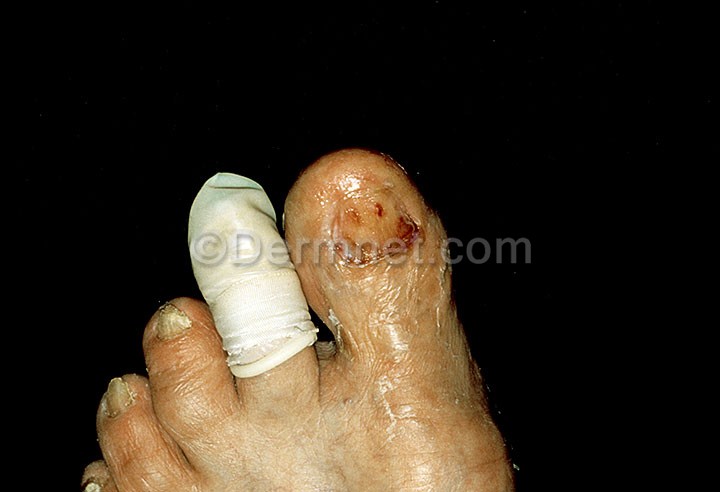
Disease: Nail Fungus and other Nail Disease